高一 · 立体几何学
如图 2-3-25, $A B$ 是圆的直径, $P A$ 垂直于圆所在的平面, $C$ 是圆上一点(不同于 $A 、 B$ )且 $P A=A C$, 则二面角 $P-B C-A$ 的大小为 ( )

图 2-3-25
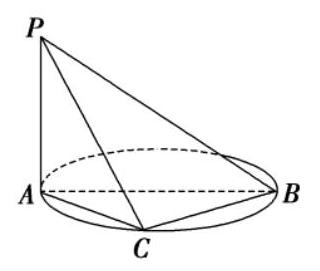
A. $60^{\circ}$
B. $30^{\circ}$
C. $45^{\circ}$
D. $15^{\circ}$
答案: C
解析: 件得： $P A \perp B C, A C \perp B C$, 又 $P A \cap A C=A$,

$\therefore B C \perp$ 平面 $P A C, \therefore \angle P C A$ 为二面角 $P-B C-A$ 的平面角. 在 Rt $\triangle P A C$ 中, 由 $P A=A C$ 得 $\angle P C A=45^{\circ}$,

$\therefore C$ 对.